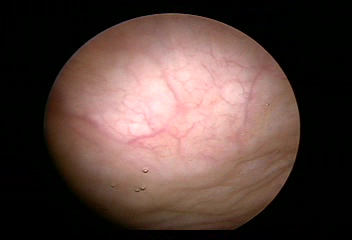
Modality: WLC
Class: Normal mucosa
Bladder cancer association: No